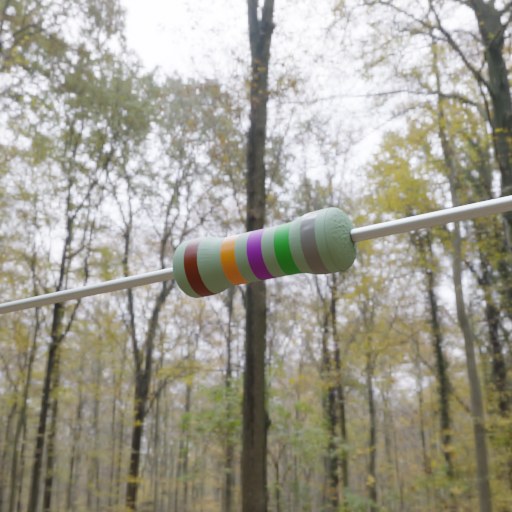
Resistor colour bands (in order): brown, orange, violet, green, gray